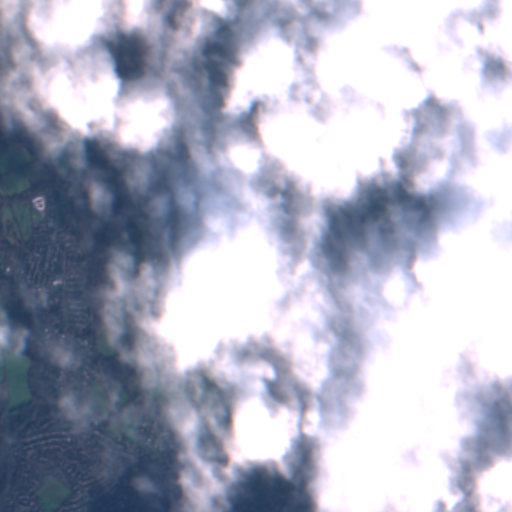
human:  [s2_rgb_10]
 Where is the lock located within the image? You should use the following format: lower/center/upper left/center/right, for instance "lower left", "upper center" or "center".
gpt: The lock is located in the lower right of the image.
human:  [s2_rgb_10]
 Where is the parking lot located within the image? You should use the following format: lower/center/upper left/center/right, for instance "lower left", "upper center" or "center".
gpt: The parking lot is located in the lower left of the image.
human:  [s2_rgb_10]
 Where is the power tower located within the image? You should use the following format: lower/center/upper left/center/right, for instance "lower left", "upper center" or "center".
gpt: The power tower is located in the upper of the image.
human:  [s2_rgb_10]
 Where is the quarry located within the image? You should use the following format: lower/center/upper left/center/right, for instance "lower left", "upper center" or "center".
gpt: The quarry is located in the lower center of the image.
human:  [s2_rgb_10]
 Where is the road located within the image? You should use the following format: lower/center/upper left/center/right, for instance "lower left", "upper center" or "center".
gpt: There is no road in the image.